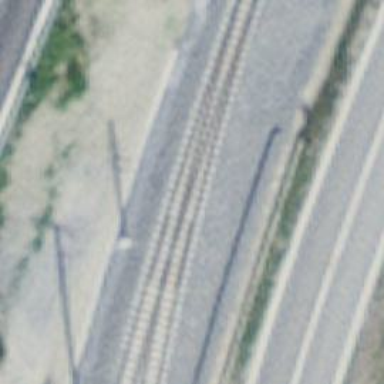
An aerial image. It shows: Catenary mast for power lines.